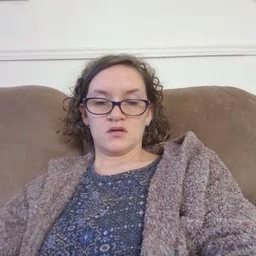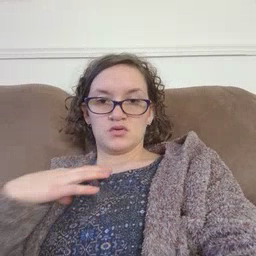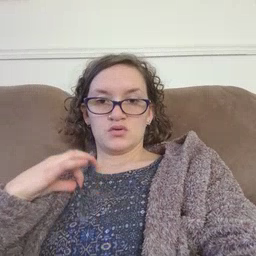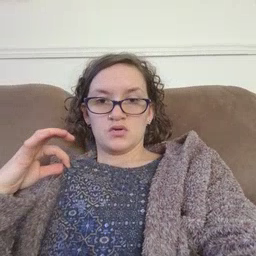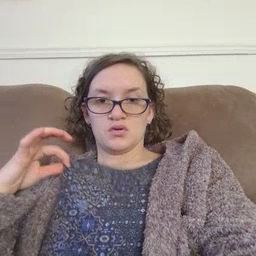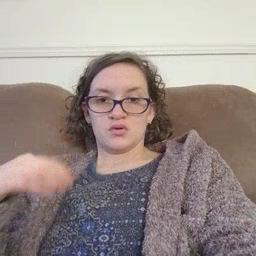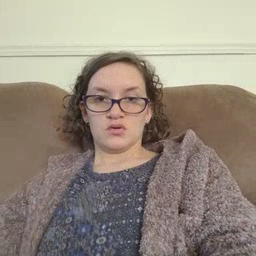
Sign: shirt